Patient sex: M
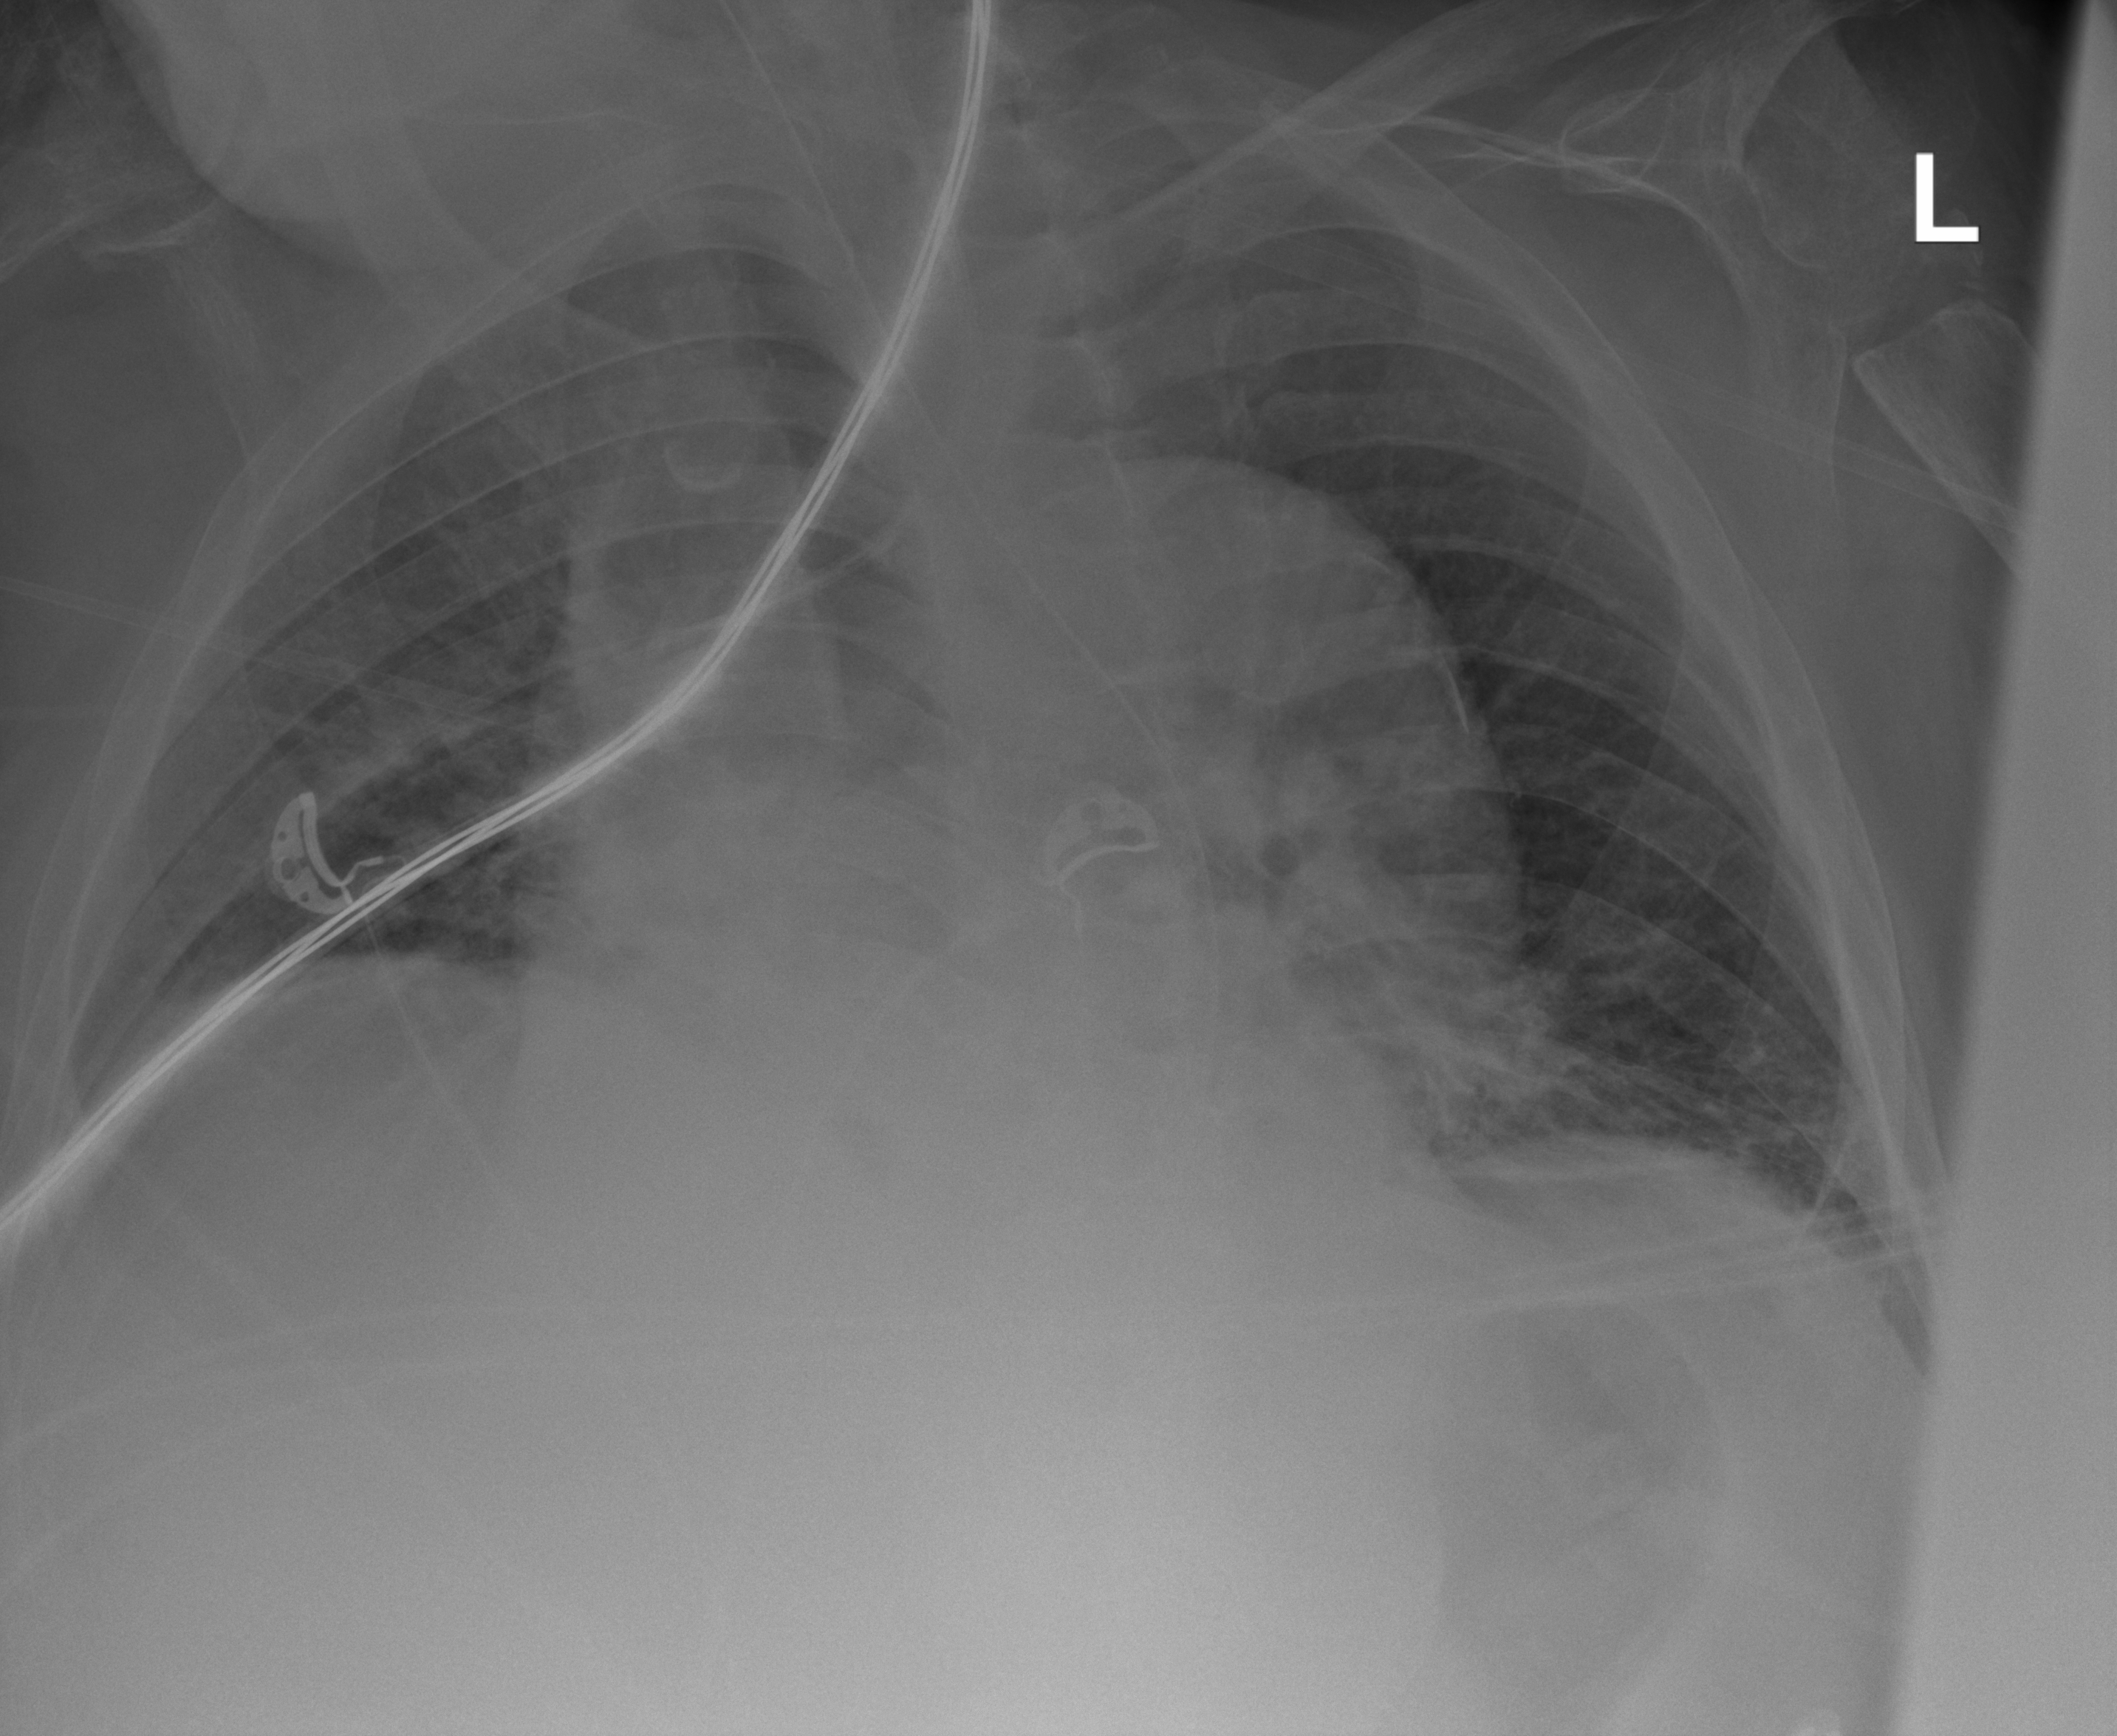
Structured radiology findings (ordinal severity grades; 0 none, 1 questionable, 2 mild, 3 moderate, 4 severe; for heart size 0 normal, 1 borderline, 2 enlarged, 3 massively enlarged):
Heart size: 1
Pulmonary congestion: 2
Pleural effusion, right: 0
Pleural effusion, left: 0
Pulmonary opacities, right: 0
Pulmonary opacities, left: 2
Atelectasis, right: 2
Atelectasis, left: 2